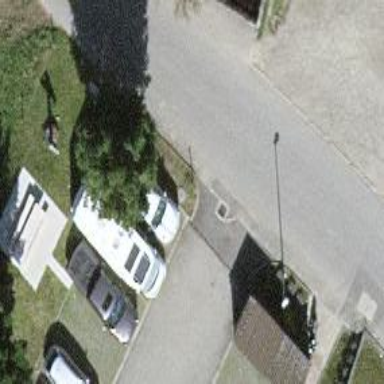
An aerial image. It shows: Parking aisle designated as service road.